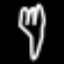
Label: fork